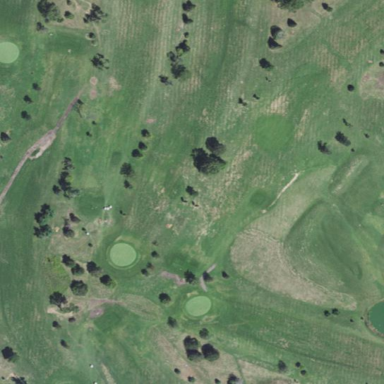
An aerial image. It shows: Area of rough grass used for golf.